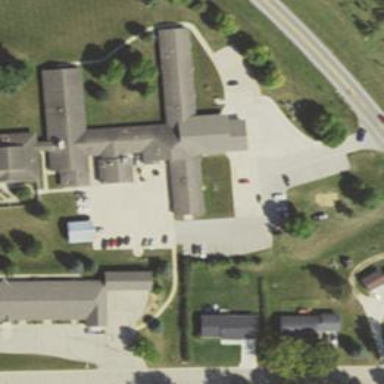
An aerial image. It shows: Nursing home.